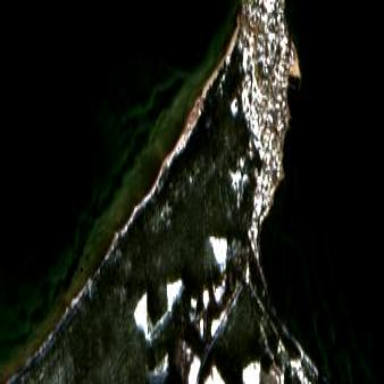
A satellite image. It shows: Scenic beach with natural beauty.